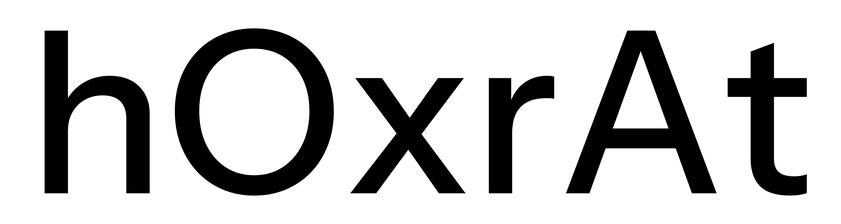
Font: InstrumentSans_Medium